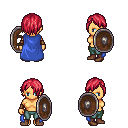
a pixel art fantasy rpg character, female body template, human, tanned skin, blue cape, teal pants, ruby red bangs hairstyle, leather bracers, brown shoes, shield, four views (front, back, left, right), 2x2 character sprite sheet, small pixel art, hard edges, no anti-aliasing